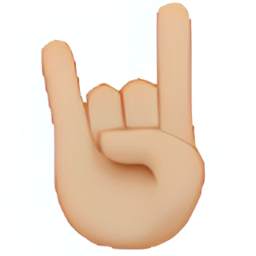
Name: sign of the horns
Emoji: 🤘🏼
Group: People & Body
Sub-group: hand-fingers-partial